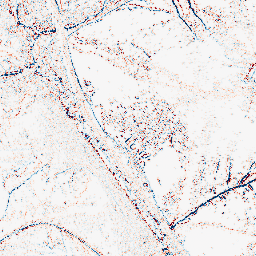
Category: edge_preserving
Decomposition family: median
Decomposition parameters: size: 3
Upsampling method: quartic
Upsampling parameters: scale: 4
Upsampling scale: 4